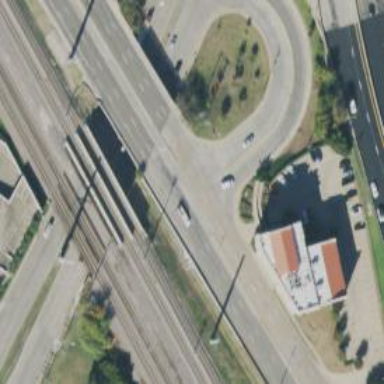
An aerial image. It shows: Primary highway with separate sidewalk.